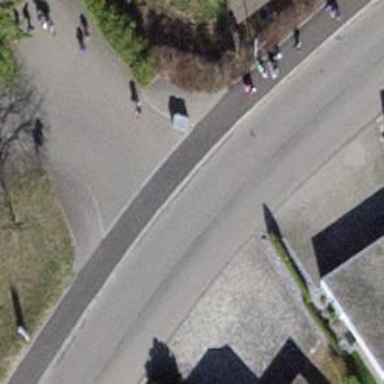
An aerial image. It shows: Unmarked road crossing.